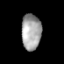
Tissue: prostate
Cell type: T cells
Senescence score: 0.2562
Nuclear area (px): 688
Mean DAPI intensity: 164.033